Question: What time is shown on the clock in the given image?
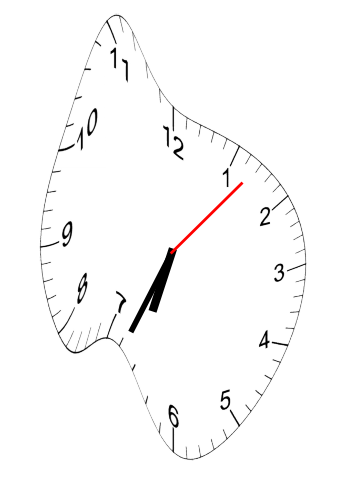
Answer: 06:34:07